Interaction volume radius: 5 \u00c5
Interaction volume height: 35 \u00c5
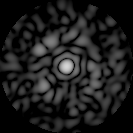
Disorder parameter: 0.7804